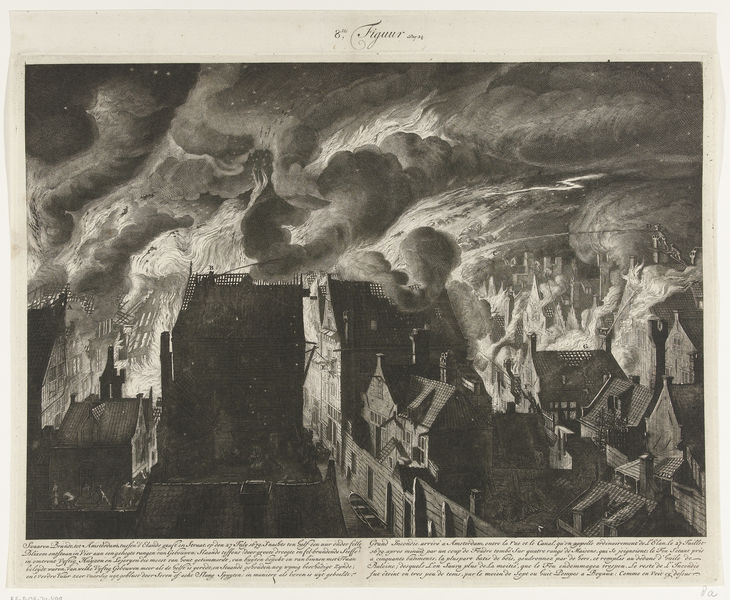
Titel: Het blussen van de zware brand aan de Elandsgracht
Künstler: Jan van der Heyden
Standort: Amsterdam
Institution: Rijksmuseum
Schlagwörter: feuer, stadt, nacht, straße, haus, häuser, schrift, fassaden, giebel, grafik, brand, flamme, flammen, druck, stich, text, dachstuhl, sunkel, london, häser